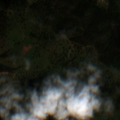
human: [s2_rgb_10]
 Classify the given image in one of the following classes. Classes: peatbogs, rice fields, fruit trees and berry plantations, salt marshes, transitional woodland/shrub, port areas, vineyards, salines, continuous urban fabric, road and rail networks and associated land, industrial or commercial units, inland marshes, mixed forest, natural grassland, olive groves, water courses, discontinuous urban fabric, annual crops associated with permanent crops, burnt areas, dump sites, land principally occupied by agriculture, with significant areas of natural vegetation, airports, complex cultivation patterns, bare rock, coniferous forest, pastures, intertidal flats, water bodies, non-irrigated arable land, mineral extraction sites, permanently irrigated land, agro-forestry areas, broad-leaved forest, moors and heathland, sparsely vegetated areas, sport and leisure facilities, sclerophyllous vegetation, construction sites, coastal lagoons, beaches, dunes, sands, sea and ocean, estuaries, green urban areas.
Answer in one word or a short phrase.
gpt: olive groves, pastures, complex cultivation patterns, agro-forestry areas, broad-leaved forest